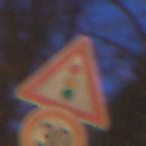
Verkehrszeichen: Lichtzeichenanlage
Zusatzzeichen unten: Geschwindigkeit30
Umgebung: Outdoor, Urban
Tageszeit: Night
Wetter: Clear
Licht: Artificial
Jahreszeit: NotSpecified
Kontrast: HighContrast